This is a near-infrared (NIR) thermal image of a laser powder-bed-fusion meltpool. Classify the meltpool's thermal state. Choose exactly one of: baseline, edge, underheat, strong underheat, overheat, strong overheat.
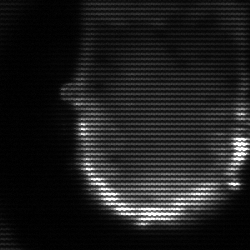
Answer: baseline